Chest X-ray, PA view. Patient: 53 years old, sex F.
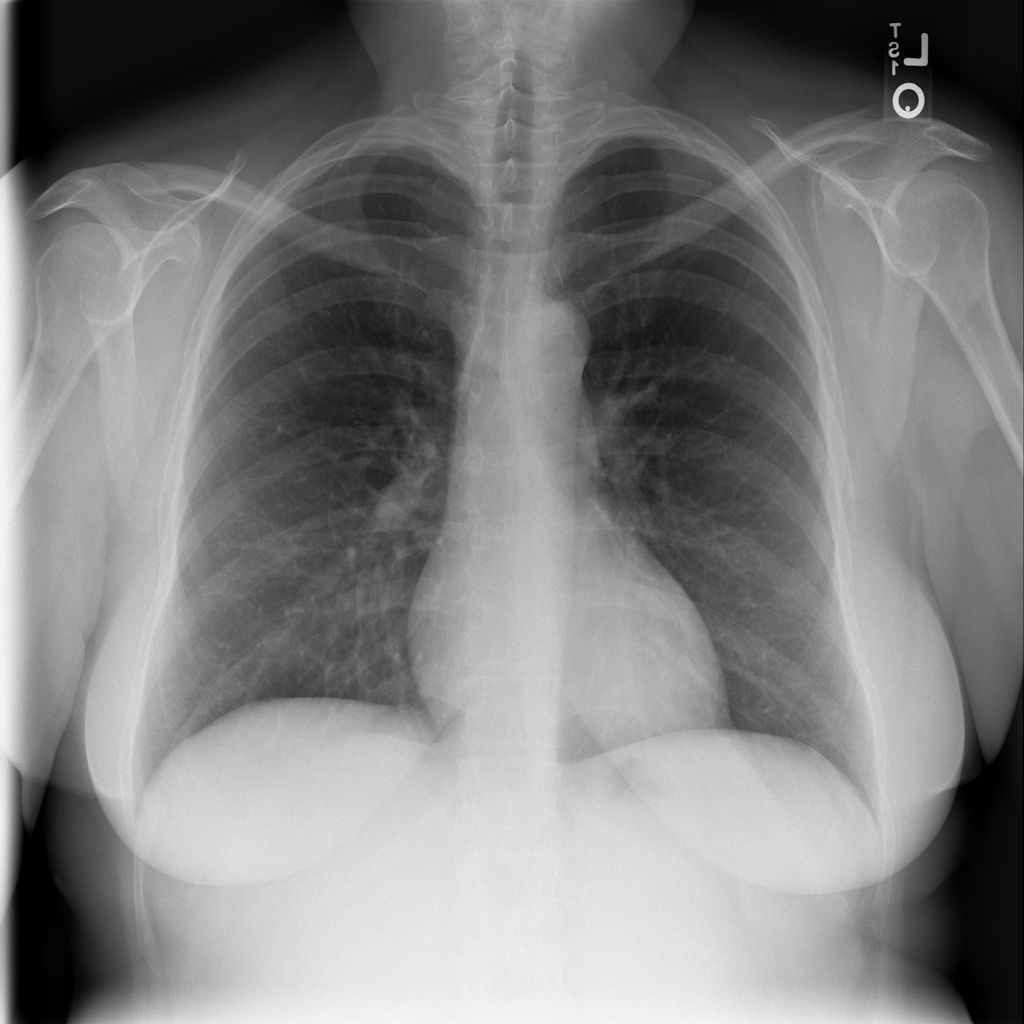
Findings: No Finding